Question: I am redrawing images in a 'CGContextRef' graphics context, however, when I draw the images, their aspect ratio is wrong. In the picture below, the graphics context is the black square (a separate 'UIView' class), and the pictures being displayed are selected from the red carousel below it. I've looked at a bunch of posts, but can't figure out where to fix it.

Here is my 'drawRect' method. I don't know where I can set the 'contentMode', since there is not 'UIImageView', only 'UIImages.'
'''
- (void)drawRect:(CGRect)rect
{
NSMutableDictionary *dna = _mini.dna;
NSString *directory = @"FacialFeatures";
CGContextRef context = UIGraphicsGetCurrentContext();
CGContextClearRect(context, self.bounds);
//flip the coordinates for Core Graphics coordinates
CGContextScaleCTM(context, 1, -1);
CGContextTranslateCTM(context, 0, -self.bounds.size.height);
for (id key in dna) {
NSString *value = [dna objectForKey:key];
if (![value isEqualToString:@""]) {
UIImage *image = [UIImage imageNamed:[NSString stringWithFormat:@"%@/%@/%@", directory, key, value]];
CGContextDrawImage(context, rect, image.CGImage);
}
}
}
'''
For bonus help, I also don't know why the background of the Graphics Context is black. I've tried setting it in interface builder and in my init method but it seems all settings are ignored. Many thanks.
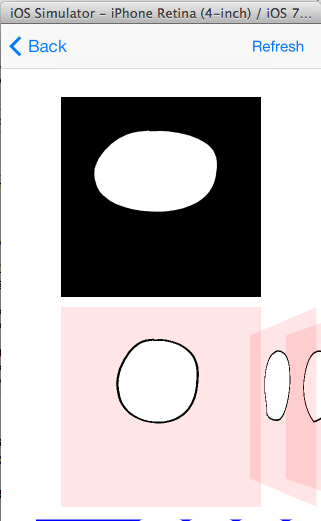
Answer: You have cleared the rect using
'''
CGContextClearRect(context, self.bounds);
'''
This will make your context and view transparent so, Check your super view's color may be it's black. If you want it white you can do like
'''
CGContextClearRect(context, rect);
CGContextSetStrokeColorWithColor(context, [UIColor whiteColor].CGColor);
'''
'CGContextDrawImage' will scale image to fit into specified rect. So,try to provide a rect in a such a way that it's aspect ratio will be maintain.
Here I have provide few link which using some calculation to calculate rect or size
<URL>
<URL>